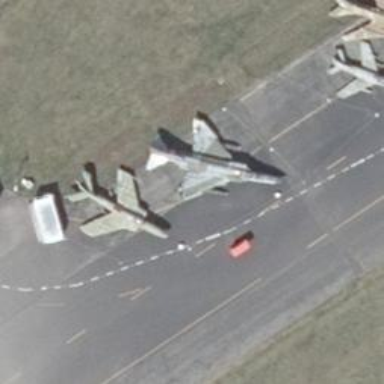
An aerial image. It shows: Aircraft with historical significance.